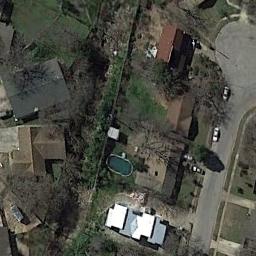
Label: residential